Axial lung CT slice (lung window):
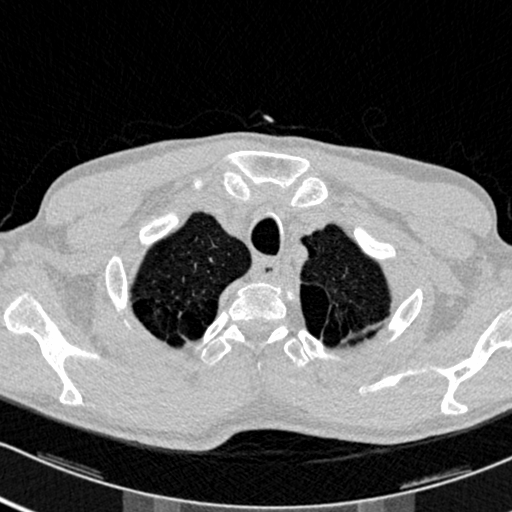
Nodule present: no